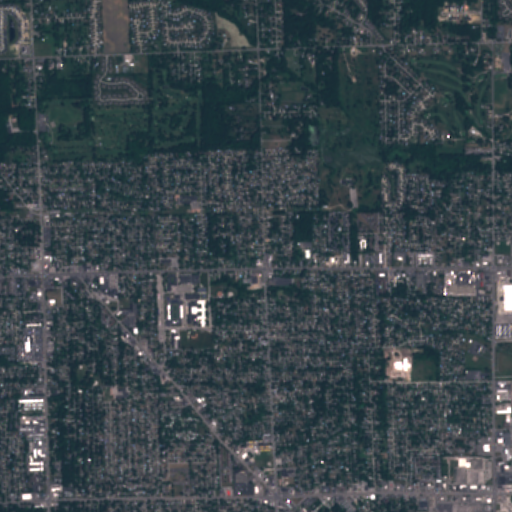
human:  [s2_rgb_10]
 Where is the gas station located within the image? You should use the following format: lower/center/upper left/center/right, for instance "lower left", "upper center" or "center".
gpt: The gas station is located in the lower right of the image.
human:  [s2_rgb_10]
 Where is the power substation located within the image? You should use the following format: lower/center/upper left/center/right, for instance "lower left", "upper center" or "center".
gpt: The power substation is located in the lower right of the image.
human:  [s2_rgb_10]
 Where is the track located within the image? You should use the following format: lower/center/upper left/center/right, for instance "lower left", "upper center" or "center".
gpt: The track is located in the center of the image.
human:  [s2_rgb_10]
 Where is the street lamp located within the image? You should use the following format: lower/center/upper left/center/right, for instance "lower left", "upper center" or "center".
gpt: The street lamp is located in the lower right of the image.
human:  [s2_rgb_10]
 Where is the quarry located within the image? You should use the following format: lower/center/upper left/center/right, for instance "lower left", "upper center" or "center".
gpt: There is no quarry in the image.